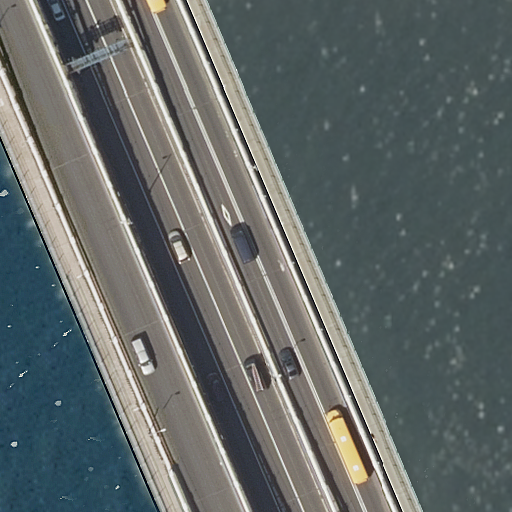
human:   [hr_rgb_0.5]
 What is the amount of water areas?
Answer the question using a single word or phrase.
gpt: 1

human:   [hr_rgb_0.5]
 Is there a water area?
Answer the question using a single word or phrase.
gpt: yes

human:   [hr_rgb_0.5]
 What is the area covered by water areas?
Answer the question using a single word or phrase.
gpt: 10605m2

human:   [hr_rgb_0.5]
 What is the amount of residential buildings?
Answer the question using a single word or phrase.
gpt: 0

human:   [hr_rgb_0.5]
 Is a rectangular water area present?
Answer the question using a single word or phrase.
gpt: yes

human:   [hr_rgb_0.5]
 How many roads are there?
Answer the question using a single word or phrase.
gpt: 5

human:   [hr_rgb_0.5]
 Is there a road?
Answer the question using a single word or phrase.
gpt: yes

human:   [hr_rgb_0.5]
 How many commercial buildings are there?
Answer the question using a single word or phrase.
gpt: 0

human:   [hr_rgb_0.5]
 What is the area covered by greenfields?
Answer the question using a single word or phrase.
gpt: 0m2

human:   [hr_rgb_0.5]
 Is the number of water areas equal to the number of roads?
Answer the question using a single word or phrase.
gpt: no

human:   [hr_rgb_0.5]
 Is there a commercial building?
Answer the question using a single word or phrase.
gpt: no

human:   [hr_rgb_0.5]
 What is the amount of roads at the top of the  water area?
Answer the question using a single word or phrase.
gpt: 0

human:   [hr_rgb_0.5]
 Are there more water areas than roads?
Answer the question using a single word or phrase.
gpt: no

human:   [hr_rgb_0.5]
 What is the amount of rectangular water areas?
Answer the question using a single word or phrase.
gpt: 1

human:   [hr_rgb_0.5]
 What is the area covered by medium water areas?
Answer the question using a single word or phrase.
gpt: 0m2

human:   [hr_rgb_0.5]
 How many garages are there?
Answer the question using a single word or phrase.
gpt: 0

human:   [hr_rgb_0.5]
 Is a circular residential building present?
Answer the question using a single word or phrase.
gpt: no

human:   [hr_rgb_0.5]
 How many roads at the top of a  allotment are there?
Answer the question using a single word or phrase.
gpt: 0

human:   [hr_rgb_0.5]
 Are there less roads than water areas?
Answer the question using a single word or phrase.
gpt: no

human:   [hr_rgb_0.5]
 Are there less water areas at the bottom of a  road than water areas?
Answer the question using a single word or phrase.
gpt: yes

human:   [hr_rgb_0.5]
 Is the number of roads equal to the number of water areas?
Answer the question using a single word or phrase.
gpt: no

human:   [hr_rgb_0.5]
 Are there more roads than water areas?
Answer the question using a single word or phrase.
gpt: yes

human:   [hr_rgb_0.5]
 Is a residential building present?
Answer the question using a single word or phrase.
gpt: no

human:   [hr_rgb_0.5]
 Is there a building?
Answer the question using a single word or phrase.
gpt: no

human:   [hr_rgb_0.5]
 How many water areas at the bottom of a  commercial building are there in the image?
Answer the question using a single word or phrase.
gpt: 0

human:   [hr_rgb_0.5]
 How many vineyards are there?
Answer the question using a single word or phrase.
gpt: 0

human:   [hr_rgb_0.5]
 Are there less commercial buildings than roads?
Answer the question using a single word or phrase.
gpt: yes

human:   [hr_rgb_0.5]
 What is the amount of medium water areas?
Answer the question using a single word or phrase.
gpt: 0

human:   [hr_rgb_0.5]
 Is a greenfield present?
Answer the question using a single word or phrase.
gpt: no

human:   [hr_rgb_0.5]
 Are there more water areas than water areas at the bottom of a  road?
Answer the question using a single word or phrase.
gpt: yes

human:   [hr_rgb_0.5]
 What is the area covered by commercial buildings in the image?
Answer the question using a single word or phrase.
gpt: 0m2

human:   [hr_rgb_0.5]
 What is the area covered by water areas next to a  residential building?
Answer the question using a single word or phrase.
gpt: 0m2

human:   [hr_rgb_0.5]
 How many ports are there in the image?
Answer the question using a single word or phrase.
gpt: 0

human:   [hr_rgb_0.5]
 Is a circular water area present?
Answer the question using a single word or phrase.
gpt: no

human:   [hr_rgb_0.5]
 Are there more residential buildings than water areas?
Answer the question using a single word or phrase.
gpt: no

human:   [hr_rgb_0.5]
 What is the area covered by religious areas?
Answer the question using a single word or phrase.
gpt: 0m2

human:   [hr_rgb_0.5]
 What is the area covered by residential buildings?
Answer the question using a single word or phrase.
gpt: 0m2

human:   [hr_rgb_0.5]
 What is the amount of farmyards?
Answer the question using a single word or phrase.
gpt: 0

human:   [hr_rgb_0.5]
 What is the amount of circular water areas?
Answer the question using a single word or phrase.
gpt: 0

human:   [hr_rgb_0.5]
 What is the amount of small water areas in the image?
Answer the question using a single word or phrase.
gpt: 0

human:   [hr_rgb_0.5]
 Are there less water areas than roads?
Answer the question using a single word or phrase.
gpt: yes

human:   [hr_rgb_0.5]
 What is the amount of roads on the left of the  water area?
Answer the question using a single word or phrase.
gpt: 2

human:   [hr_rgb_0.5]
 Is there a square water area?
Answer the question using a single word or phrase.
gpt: no

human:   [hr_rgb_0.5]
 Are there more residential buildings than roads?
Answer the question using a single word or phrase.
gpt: no

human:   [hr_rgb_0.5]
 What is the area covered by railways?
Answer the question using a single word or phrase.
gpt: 0m2

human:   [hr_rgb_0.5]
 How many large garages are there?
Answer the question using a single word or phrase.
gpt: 0

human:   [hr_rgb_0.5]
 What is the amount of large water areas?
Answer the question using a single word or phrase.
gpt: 1

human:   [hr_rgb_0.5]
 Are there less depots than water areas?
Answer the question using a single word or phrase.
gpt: yes

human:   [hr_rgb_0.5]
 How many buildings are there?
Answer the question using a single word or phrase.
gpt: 0

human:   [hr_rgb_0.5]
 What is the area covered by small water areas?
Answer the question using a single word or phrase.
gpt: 0m2

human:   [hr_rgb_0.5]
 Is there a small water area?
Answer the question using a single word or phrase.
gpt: no

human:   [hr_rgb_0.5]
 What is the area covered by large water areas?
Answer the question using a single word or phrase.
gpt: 10605m2

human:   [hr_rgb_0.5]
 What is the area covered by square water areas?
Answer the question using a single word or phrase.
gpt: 0m2

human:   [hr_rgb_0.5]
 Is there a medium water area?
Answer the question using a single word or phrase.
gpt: no

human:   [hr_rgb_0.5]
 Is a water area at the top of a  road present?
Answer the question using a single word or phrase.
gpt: no

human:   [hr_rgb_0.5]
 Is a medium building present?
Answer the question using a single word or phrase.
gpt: no

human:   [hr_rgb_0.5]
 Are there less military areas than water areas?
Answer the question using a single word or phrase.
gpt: yes

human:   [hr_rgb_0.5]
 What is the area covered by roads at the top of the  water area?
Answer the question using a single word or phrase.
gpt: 0m2

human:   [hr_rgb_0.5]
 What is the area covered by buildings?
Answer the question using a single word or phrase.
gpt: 0m2

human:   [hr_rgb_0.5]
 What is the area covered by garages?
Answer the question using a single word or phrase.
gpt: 0m2

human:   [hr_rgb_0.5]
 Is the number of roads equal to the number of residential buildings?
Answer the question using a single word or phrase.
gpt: no

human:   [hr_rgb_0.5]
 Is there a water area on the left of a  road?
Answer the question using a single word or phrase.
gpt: no

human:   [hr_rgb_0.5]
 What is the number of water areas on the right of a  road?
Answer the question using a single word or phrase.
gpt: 0

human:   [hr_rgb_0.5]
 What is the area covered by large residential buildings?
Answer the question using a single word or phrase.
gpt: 0m2